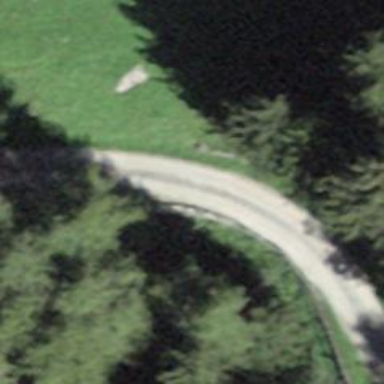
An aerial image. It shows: Unclassified road with gravel surface and grade 2 tracktype.